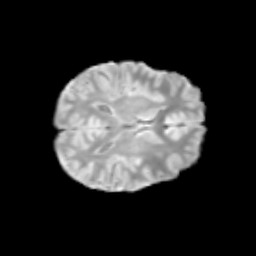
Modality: T2w
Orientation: axial
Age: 13
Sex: male
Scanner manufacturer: siemens
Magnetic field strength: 3 T
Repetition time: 3.8 s
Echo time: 0.07 s